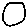
Label: circle